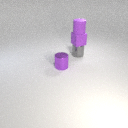
small gray metal cylinder behind small purple metal cylinder